Question: When using , the key combination is accupied by VsVim itself and if you know 'vim' it basically scrolls you forward in your text for approximately one page.

So I started to wonder if there is any feature in VsVim which can replace the traditional in 'Visual Studio'. If I want to search for a key-phrase using then I only get the finds in the current file and missing the good ol functionality which you could set or the to find the matches of what you have searched in the files that you haven't even opened already but may contain the word you're looking for.
Any suggestion? Appreciate it.
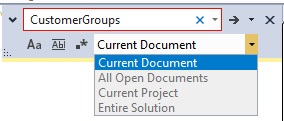
Answer: VsVim gives you control over what it handles and what you let VsVim handle. I suggest you simply tell VsVim not to handle - and use the Visual Studio behavior. This can be changed in 'Tools -> Options -> VsVim -> Keyboard'. If you still need the Vim behavior of -, you can use , or you can use - to scroll down about a half-page.